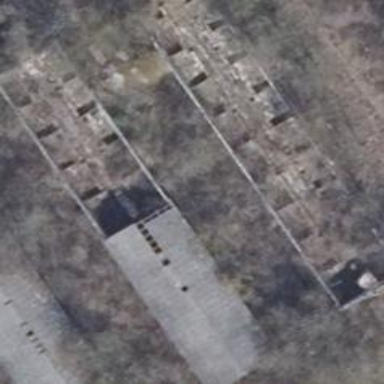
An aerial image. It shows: Ruins of building.